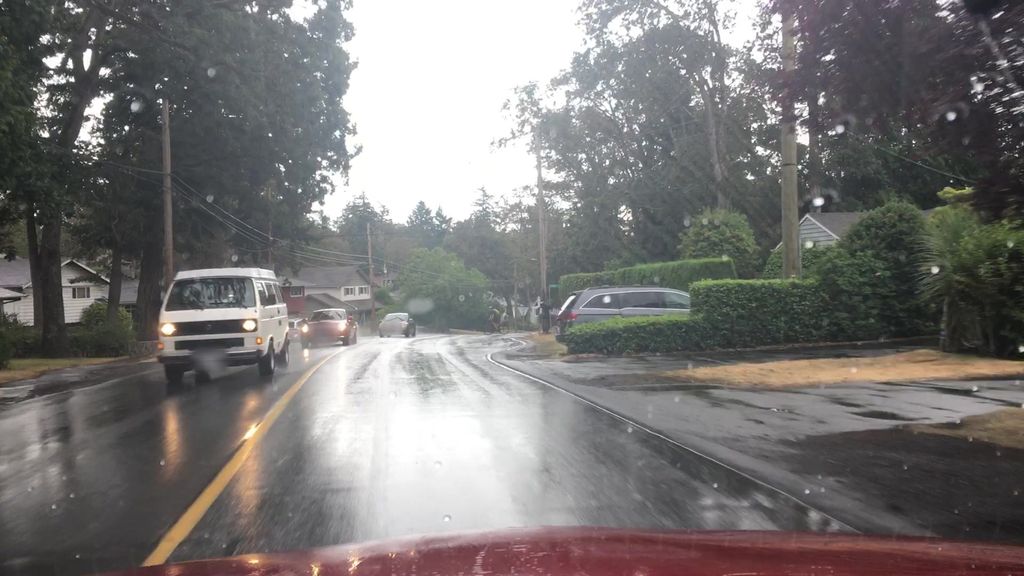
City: victoria